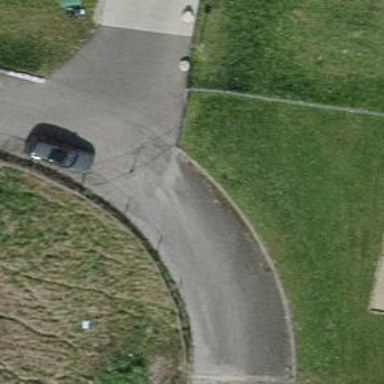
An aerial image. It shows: Block barrier.